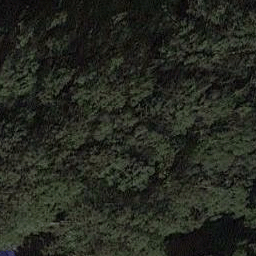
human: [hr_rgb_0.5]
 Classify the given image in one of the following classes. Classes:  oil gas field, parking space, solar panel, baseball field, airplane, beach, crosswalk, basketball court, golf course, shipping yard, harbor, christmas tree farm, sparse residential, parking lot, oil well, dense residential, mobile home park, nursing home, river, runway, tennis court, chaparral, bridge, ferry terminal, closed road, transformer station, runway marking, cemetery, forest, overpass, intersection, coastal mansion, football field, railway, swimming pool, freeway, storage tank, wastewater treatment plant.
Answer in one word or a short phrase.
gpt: forest